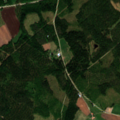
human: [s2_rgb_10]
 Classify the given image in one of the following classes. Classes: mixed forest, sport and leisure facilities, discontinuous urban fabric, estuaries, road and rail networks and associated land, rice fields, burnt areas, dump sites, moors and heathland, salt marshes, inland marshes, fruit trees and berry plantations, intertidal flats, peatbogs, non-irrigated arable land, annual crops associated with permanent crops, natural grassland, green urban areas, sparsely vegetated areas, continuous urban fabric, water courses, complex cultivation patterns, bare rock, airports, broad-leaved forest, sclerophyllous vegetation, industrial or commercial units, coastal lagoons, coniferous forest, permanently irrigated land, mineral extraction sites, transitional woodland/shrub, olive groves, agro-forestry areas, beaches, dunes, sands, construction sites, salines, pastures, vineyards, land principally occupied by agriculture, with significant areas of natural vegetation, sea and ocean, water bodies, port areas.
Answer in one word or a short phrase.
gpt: land principally occupied by agriculture, with significant areas of natural vegetation, coniferous forest, mixed forest, transitional woodland/shrub